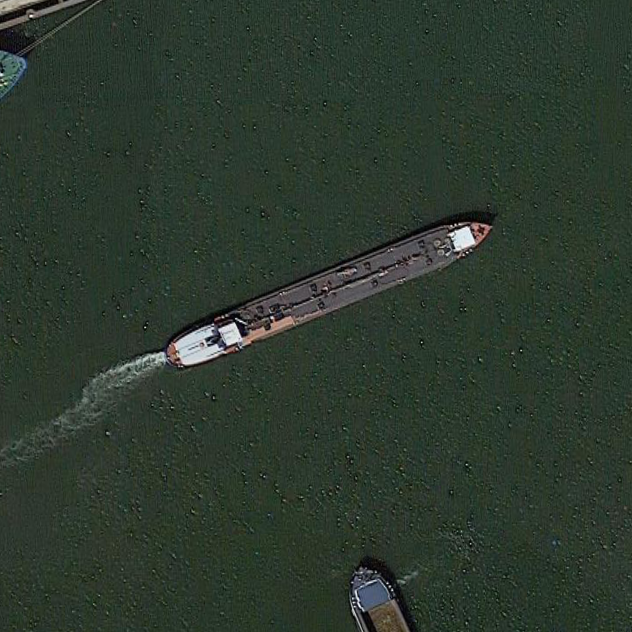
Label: civil